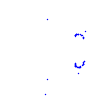
Particle: proton